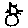
Label: cat